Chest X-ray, PA view. Patient: 61 years old, sex F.
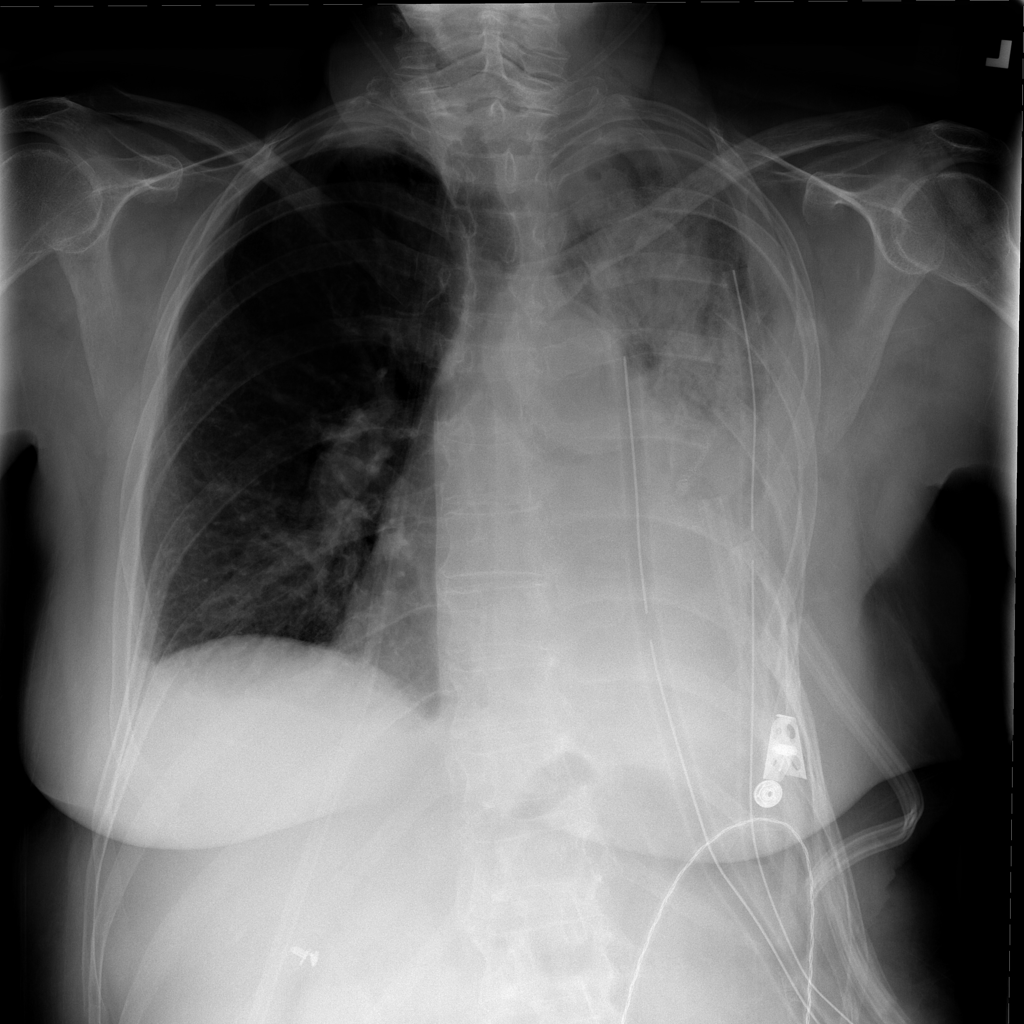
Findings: No Finding